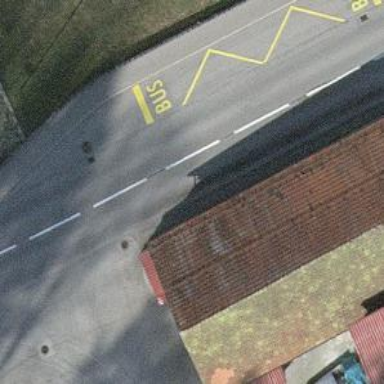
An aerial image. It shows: Public transport stop position.